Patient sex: F
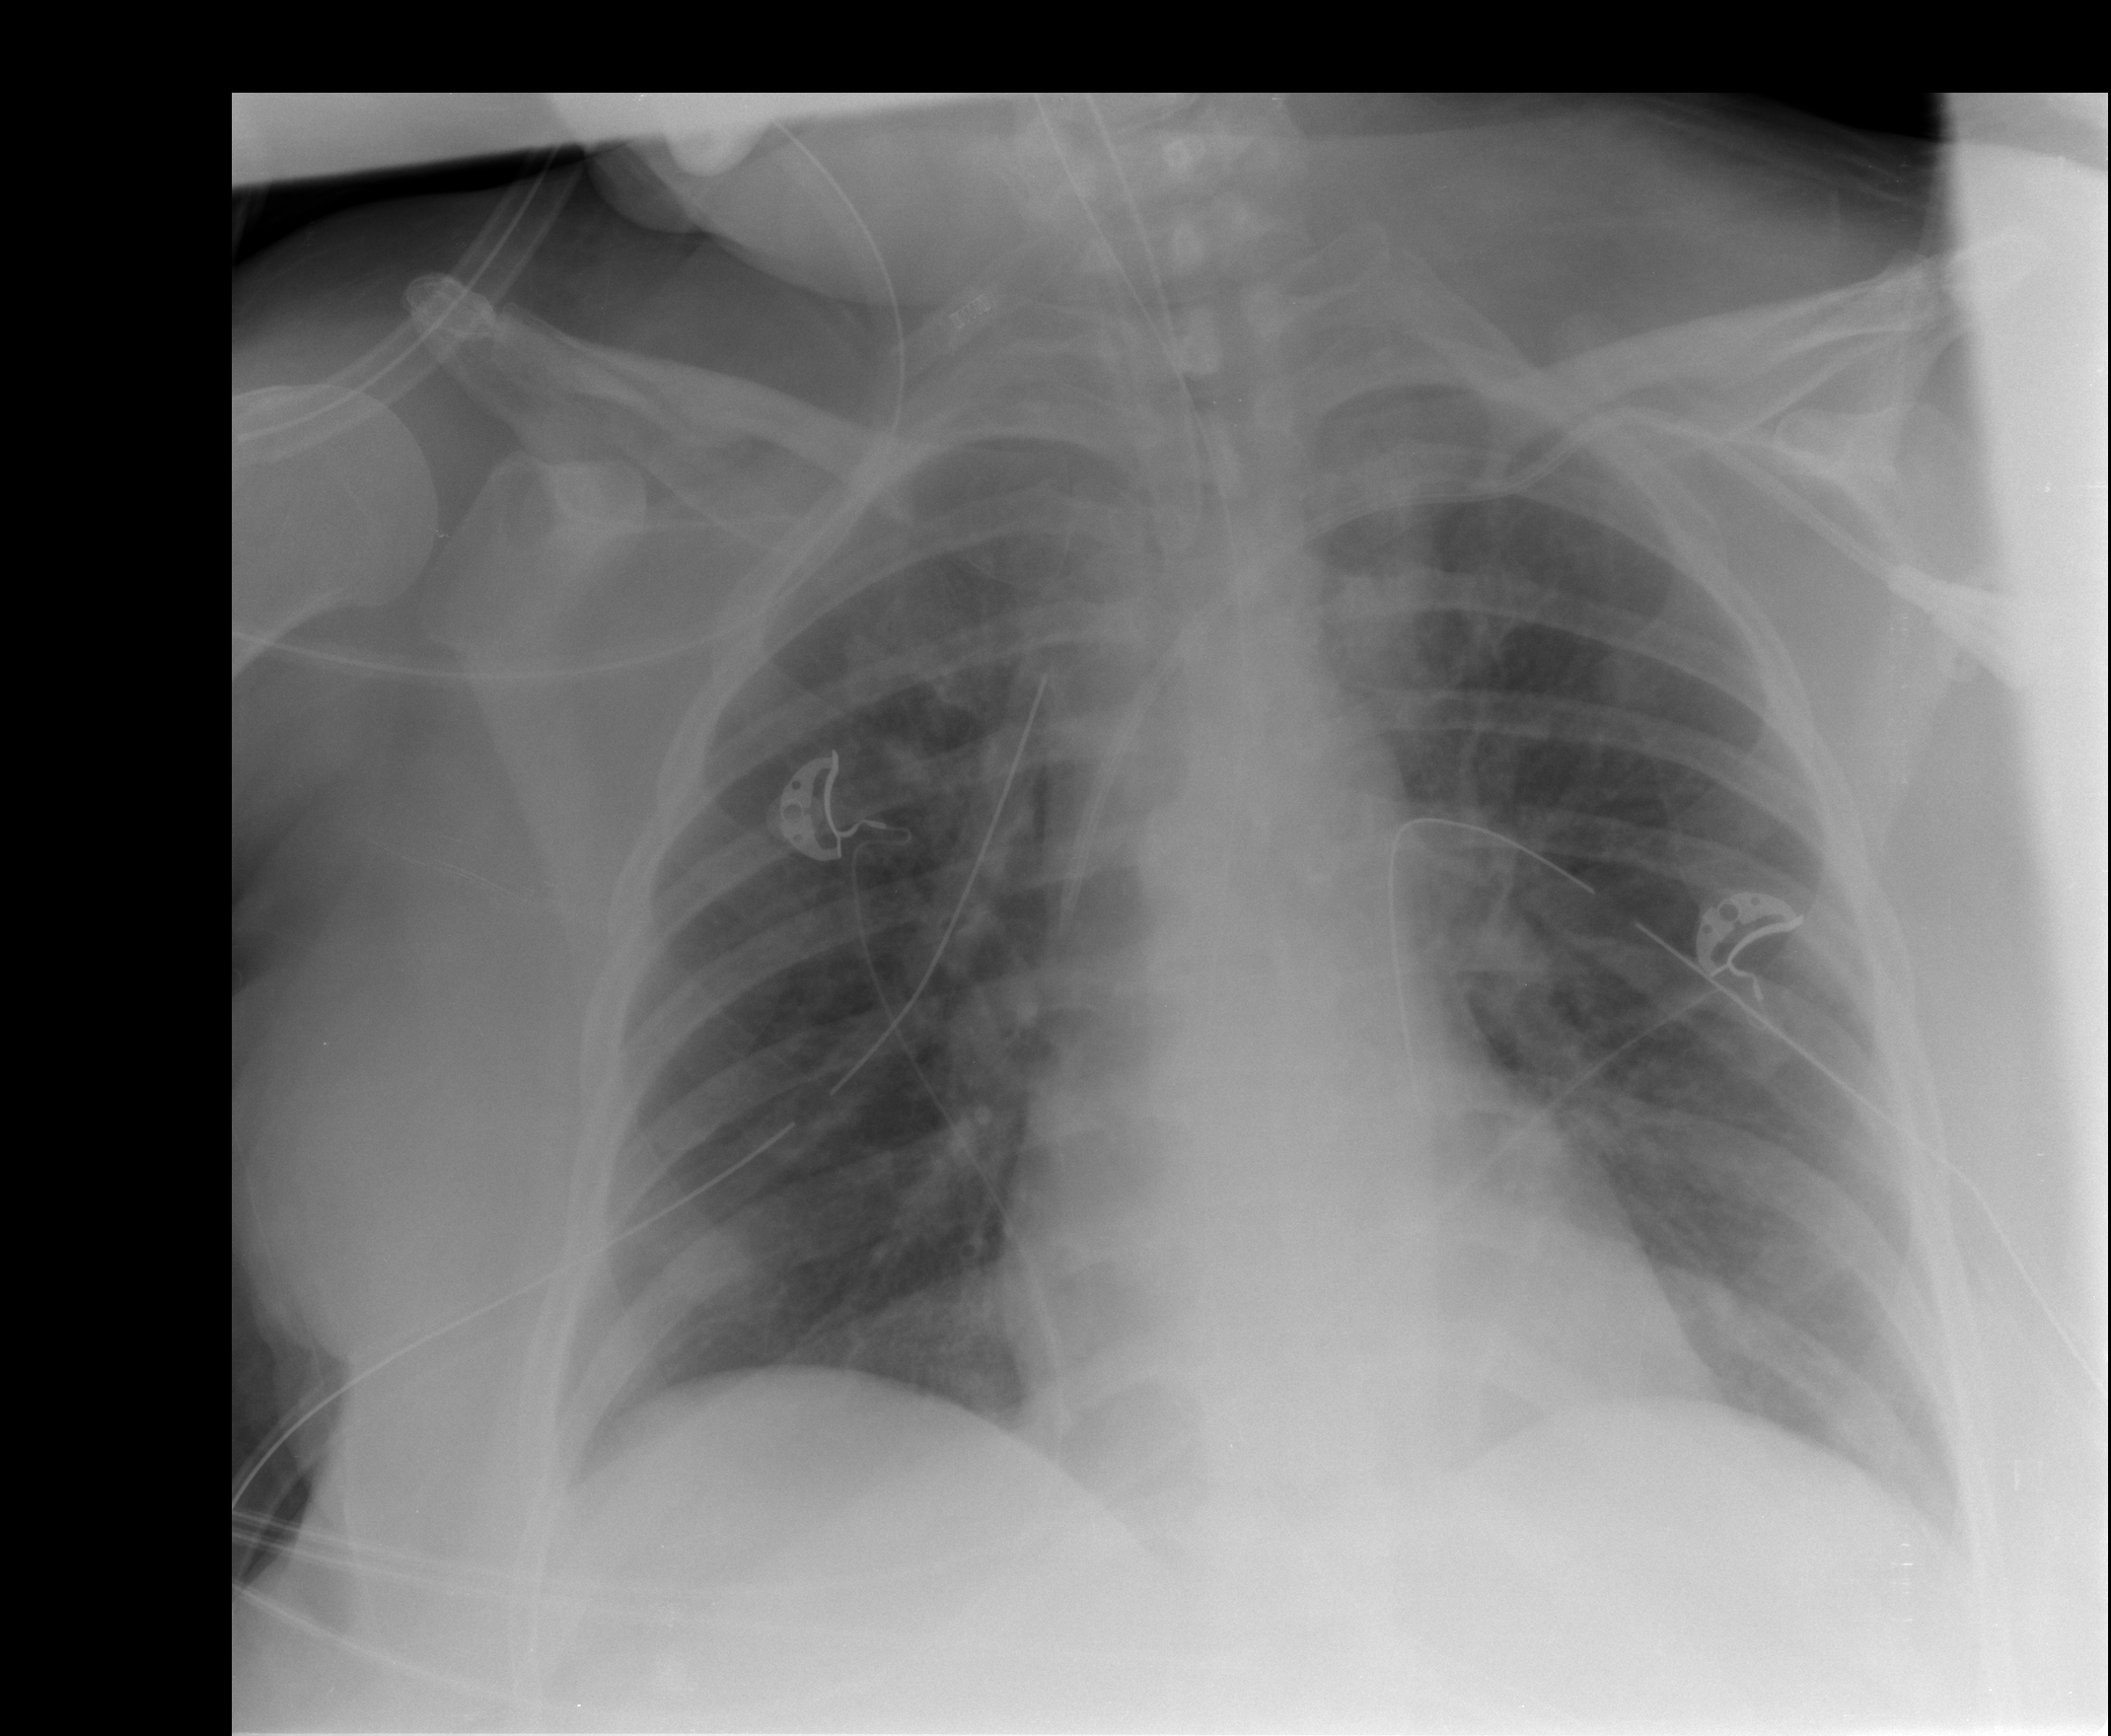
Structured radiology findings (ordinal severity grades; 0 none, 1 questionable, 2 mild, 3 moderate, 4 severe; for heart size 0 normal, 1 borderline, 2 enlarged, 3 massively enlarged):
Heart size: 0
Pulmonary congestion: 0
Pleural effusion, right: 0
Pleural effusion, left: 1
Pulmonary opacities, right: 2
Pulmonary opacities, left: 2
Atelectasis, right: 0
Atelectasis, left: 2